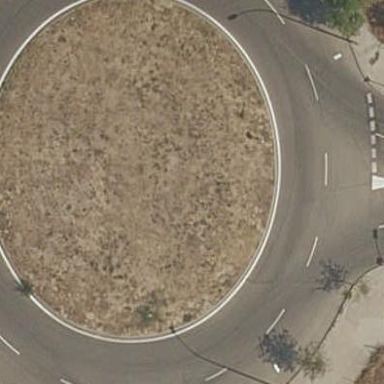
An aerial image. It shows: Residential road with asphalt surface leading to roundabout.